Question: I am trying to make a wrapper of the lattice barchart function like this (to make use of the ggplot theme by default):
'''
require(ggplot2)
require(lattice)
require(latticeExtra)
data(Titanic)
mytheme = ggplot2like()
gbarchart = function(...) {
barchart(..., par.settings=mytheme)
}
gbarchart(Class ~ Freq | Sex + Age,
as.data.frame(Titanic),
groups = Survived,
stack = TRUE,
layout = c(4, 1),
auto.key = list(title = "Survived", columns = 2),
scales = list(x = "free"))
'''
It gives an error:
'''
Error in eval(expr, envir, enclos) :
..3 used in an incorrect context, no ... to look in
'''
While if the 'par.settings=mytheme' is added to 'barchart' directly, it works:
'''
barchart(Class ~ Freq | Sex + Age,
as.data.frame(Titanic),
groups = Survived,
stack = TRUE,
layout = c(4, 1),
auto.key = list(title = "Survived", columns = 2),
scales = list(x = "free"),
par.settings=mytheme)
'''

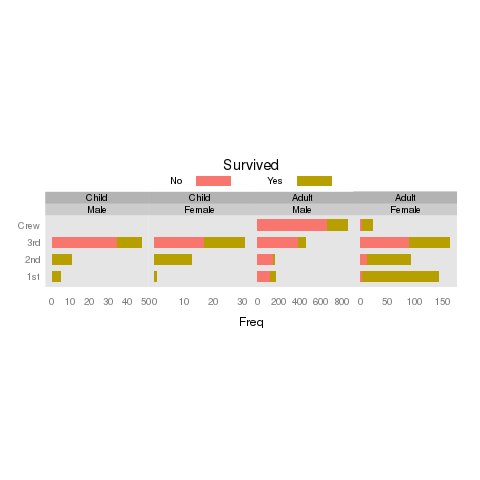
Answer: Barchart is expecting individual arguments, not a pairlist. I would do something like this :
'''
gbarchart = function(...) {
args <- as.list(match.call()[-1])
args$par.settings=mytheme
do.call(barchart,args)
}
'''